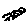
Label: bird